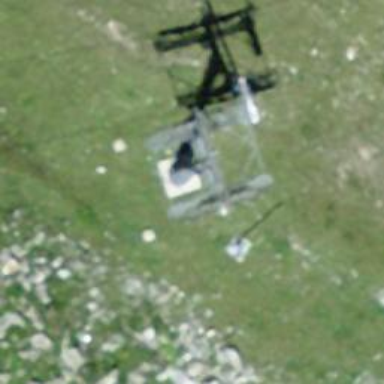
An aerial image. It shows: Pylon for aerialway.